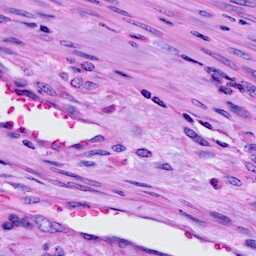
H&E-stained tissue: Cervix